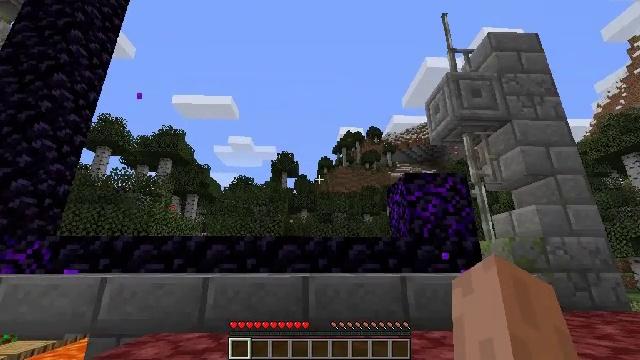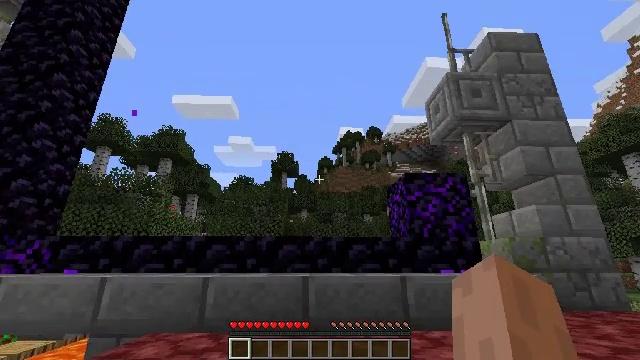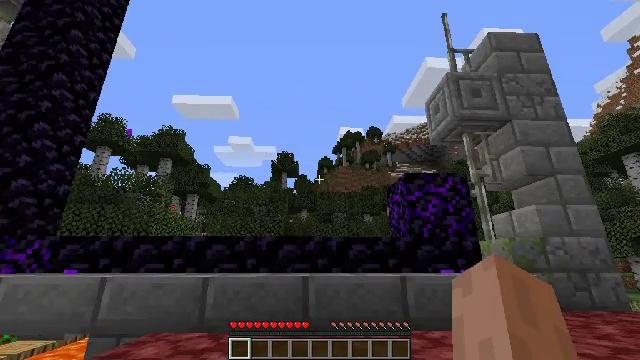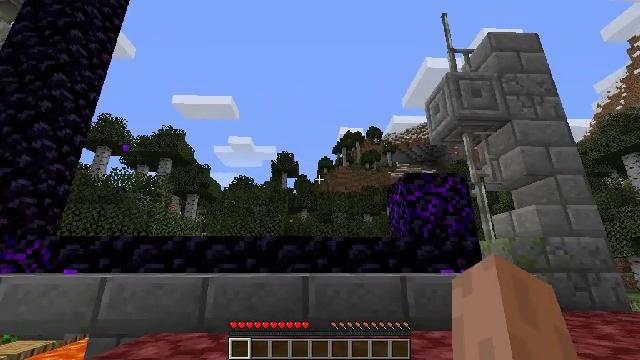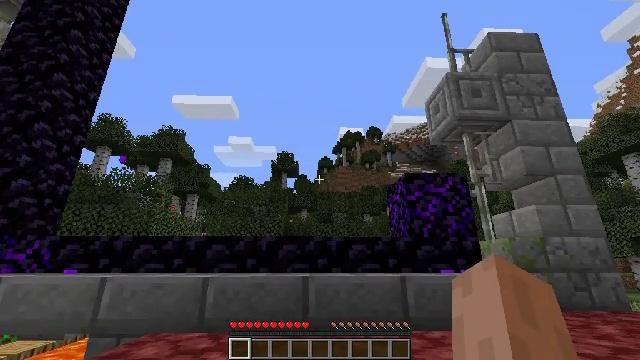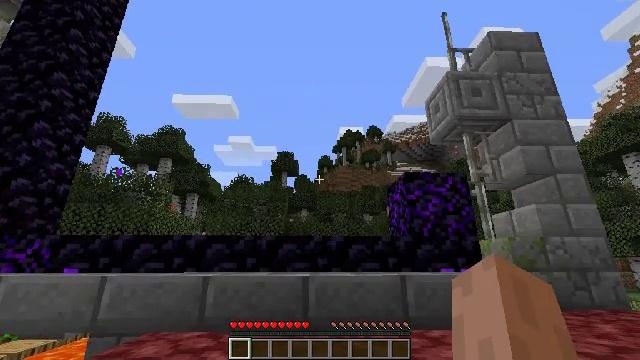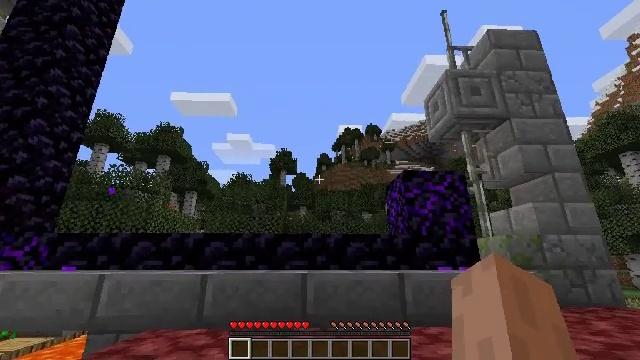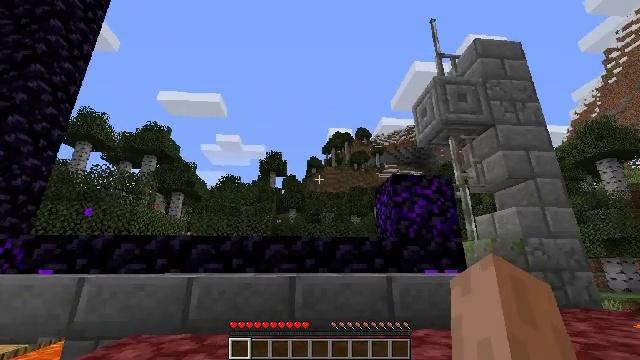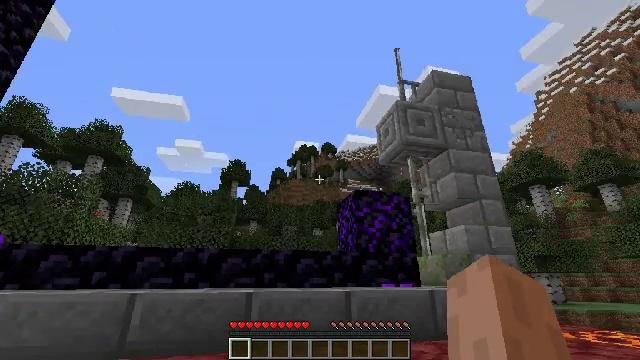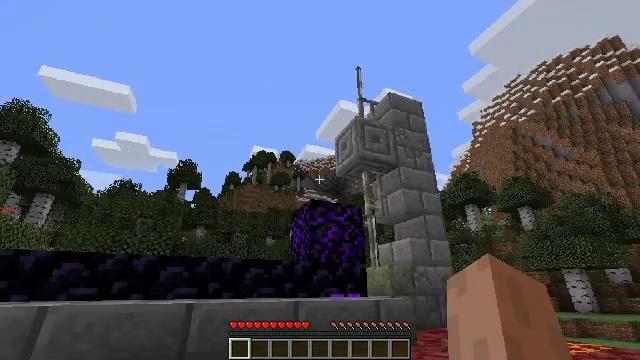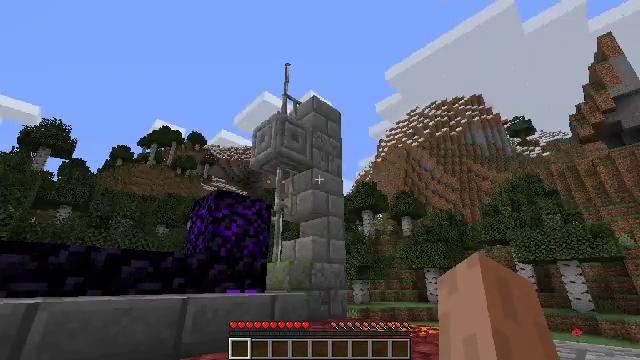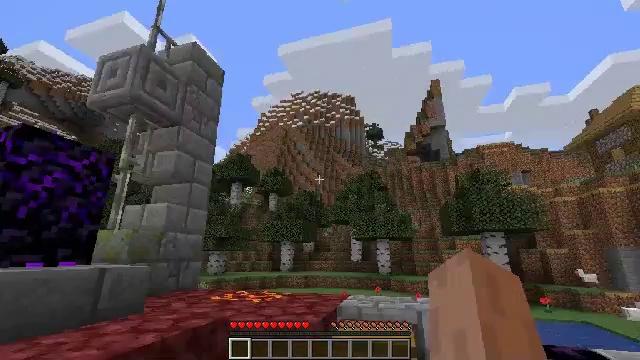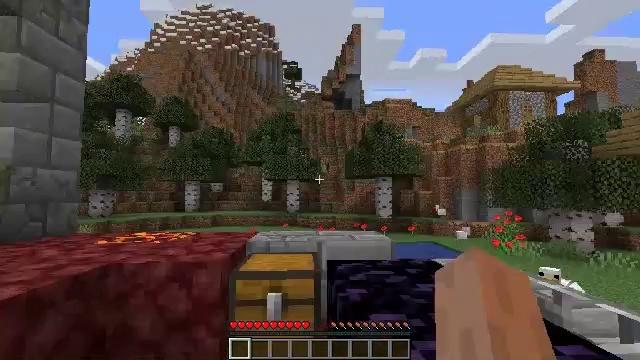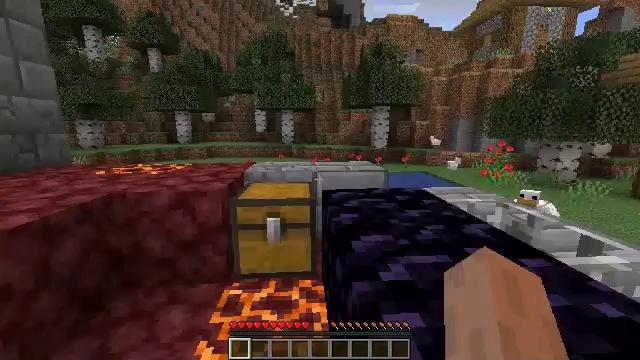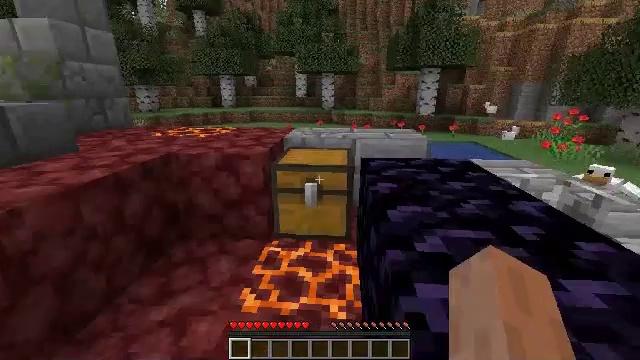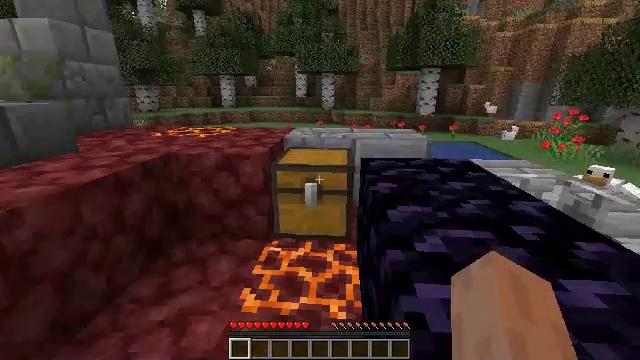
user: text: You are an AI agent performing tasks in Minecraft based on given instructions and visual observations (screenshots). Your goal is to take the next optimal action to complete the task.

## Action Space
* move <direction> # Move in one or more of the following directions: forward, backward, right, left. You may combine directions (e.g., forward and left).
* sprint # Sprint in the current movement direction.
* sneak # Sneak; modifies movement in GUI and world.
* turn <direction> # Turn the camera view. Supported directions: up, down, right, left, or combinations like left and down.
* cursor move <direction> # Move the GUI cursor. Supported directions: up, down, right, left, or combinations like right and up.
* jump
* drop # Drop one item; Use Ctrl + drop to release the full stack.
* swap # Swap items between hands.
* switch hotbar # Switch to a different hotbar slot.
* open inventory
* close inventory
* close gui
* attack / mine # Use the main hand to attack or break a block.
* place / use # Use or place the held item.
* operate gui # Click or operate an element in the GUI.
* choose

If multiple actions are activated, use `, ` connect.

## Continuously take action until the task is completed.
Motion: motion action
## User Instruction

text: Kill mobs.
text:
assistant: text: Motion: no_op
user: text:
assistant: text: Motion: no_op
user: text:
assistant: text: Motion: no_op
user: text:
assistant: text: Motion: no_op
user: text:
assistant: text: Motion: no_op
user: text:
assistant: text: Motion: no_op
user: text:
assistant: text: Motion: turn right
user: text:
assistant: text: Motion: turn right and up
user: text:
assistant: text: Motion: turn right and up
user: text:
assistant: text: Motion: turn right
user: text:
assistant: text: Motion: turn right and down
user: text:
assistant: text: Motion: turn right and down
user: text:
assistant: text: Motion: turn right and down
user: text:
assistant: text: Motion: turn left and down
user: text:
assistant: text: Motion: no_op
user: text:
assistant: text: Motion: no_op
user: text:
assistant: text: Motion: no_op
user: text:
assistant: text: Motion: no_op
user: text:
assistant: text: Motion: no_op
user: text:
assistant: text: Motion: no_op
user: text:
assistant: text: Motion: no_op
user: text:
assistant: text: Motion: turn right
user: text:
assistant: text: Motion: turn right
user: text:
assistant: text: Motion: turn up
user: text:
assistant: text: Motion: turn up
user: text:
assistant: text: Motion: turn left and up
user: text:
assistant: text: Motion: turn left
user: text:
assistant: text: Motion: no_op
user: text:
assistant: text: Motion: turn left and down
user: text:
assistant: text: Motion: turn left and down